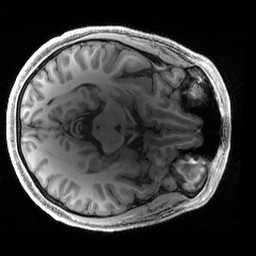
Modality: T1w
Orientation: axial
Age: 24
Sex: male
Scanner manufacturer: siemens
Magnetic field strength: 3 T
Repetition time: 2.4 s
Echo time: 0.00215 s